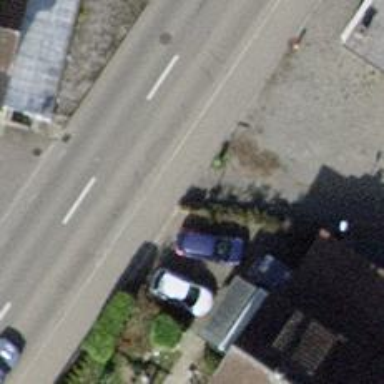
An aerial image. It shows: Bollard barrier.